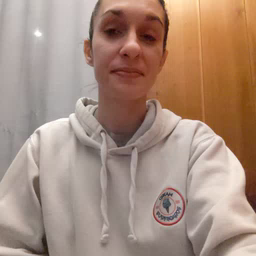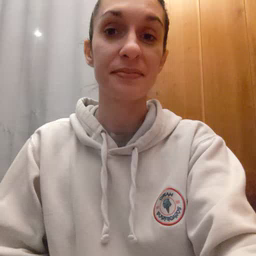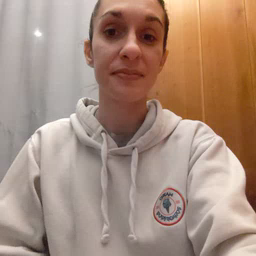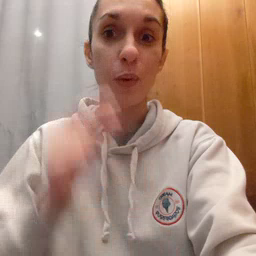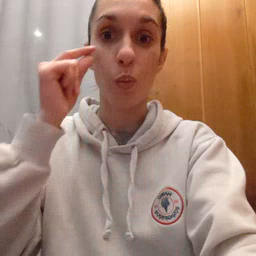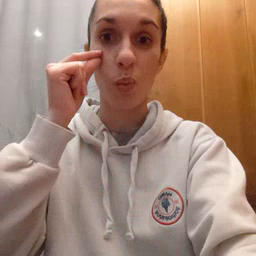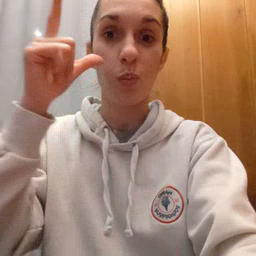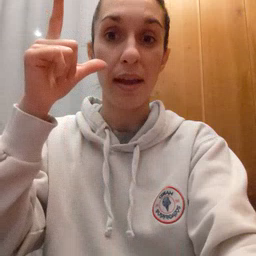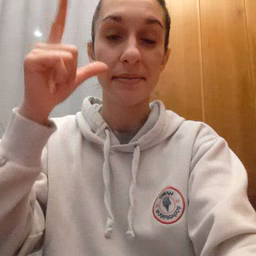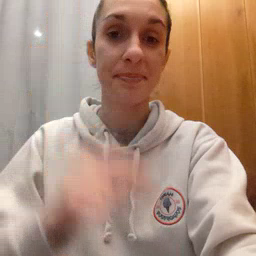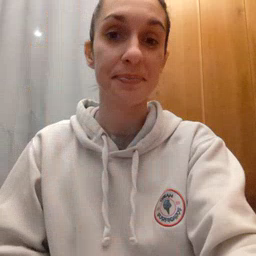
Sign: wake